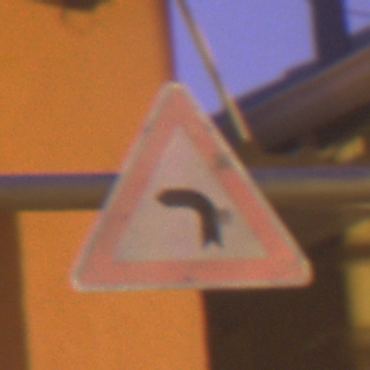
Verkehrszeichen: KurveLinks
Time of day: Night
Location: Outdoor (Urban)
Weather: Clear
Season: NotSpecified
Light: Artificial